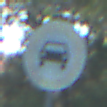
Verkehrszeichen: VerbotKraftwagen
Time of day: MorningAfternoon
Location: Outdoor (Nature)
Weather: Clear
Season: NotSpecified
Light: Natural